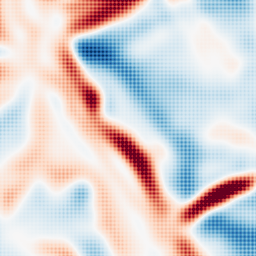
Category: multiscale
Decomposition family: log
Decomposition parameters: sigma: 10
Upsampling method: sinc_hamming
Upsampling parameters: scale: 4
kernel_size: 4
Upsampling scale: 4